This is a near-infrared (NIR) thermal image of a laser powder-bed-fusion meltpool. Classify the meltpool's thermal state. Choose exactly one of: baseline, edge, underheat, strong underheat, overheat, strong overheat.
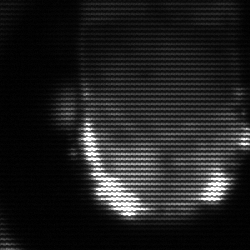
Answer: baseline